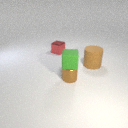
small brown metal cylinder in front of large brown rubber cylinder